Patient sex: M
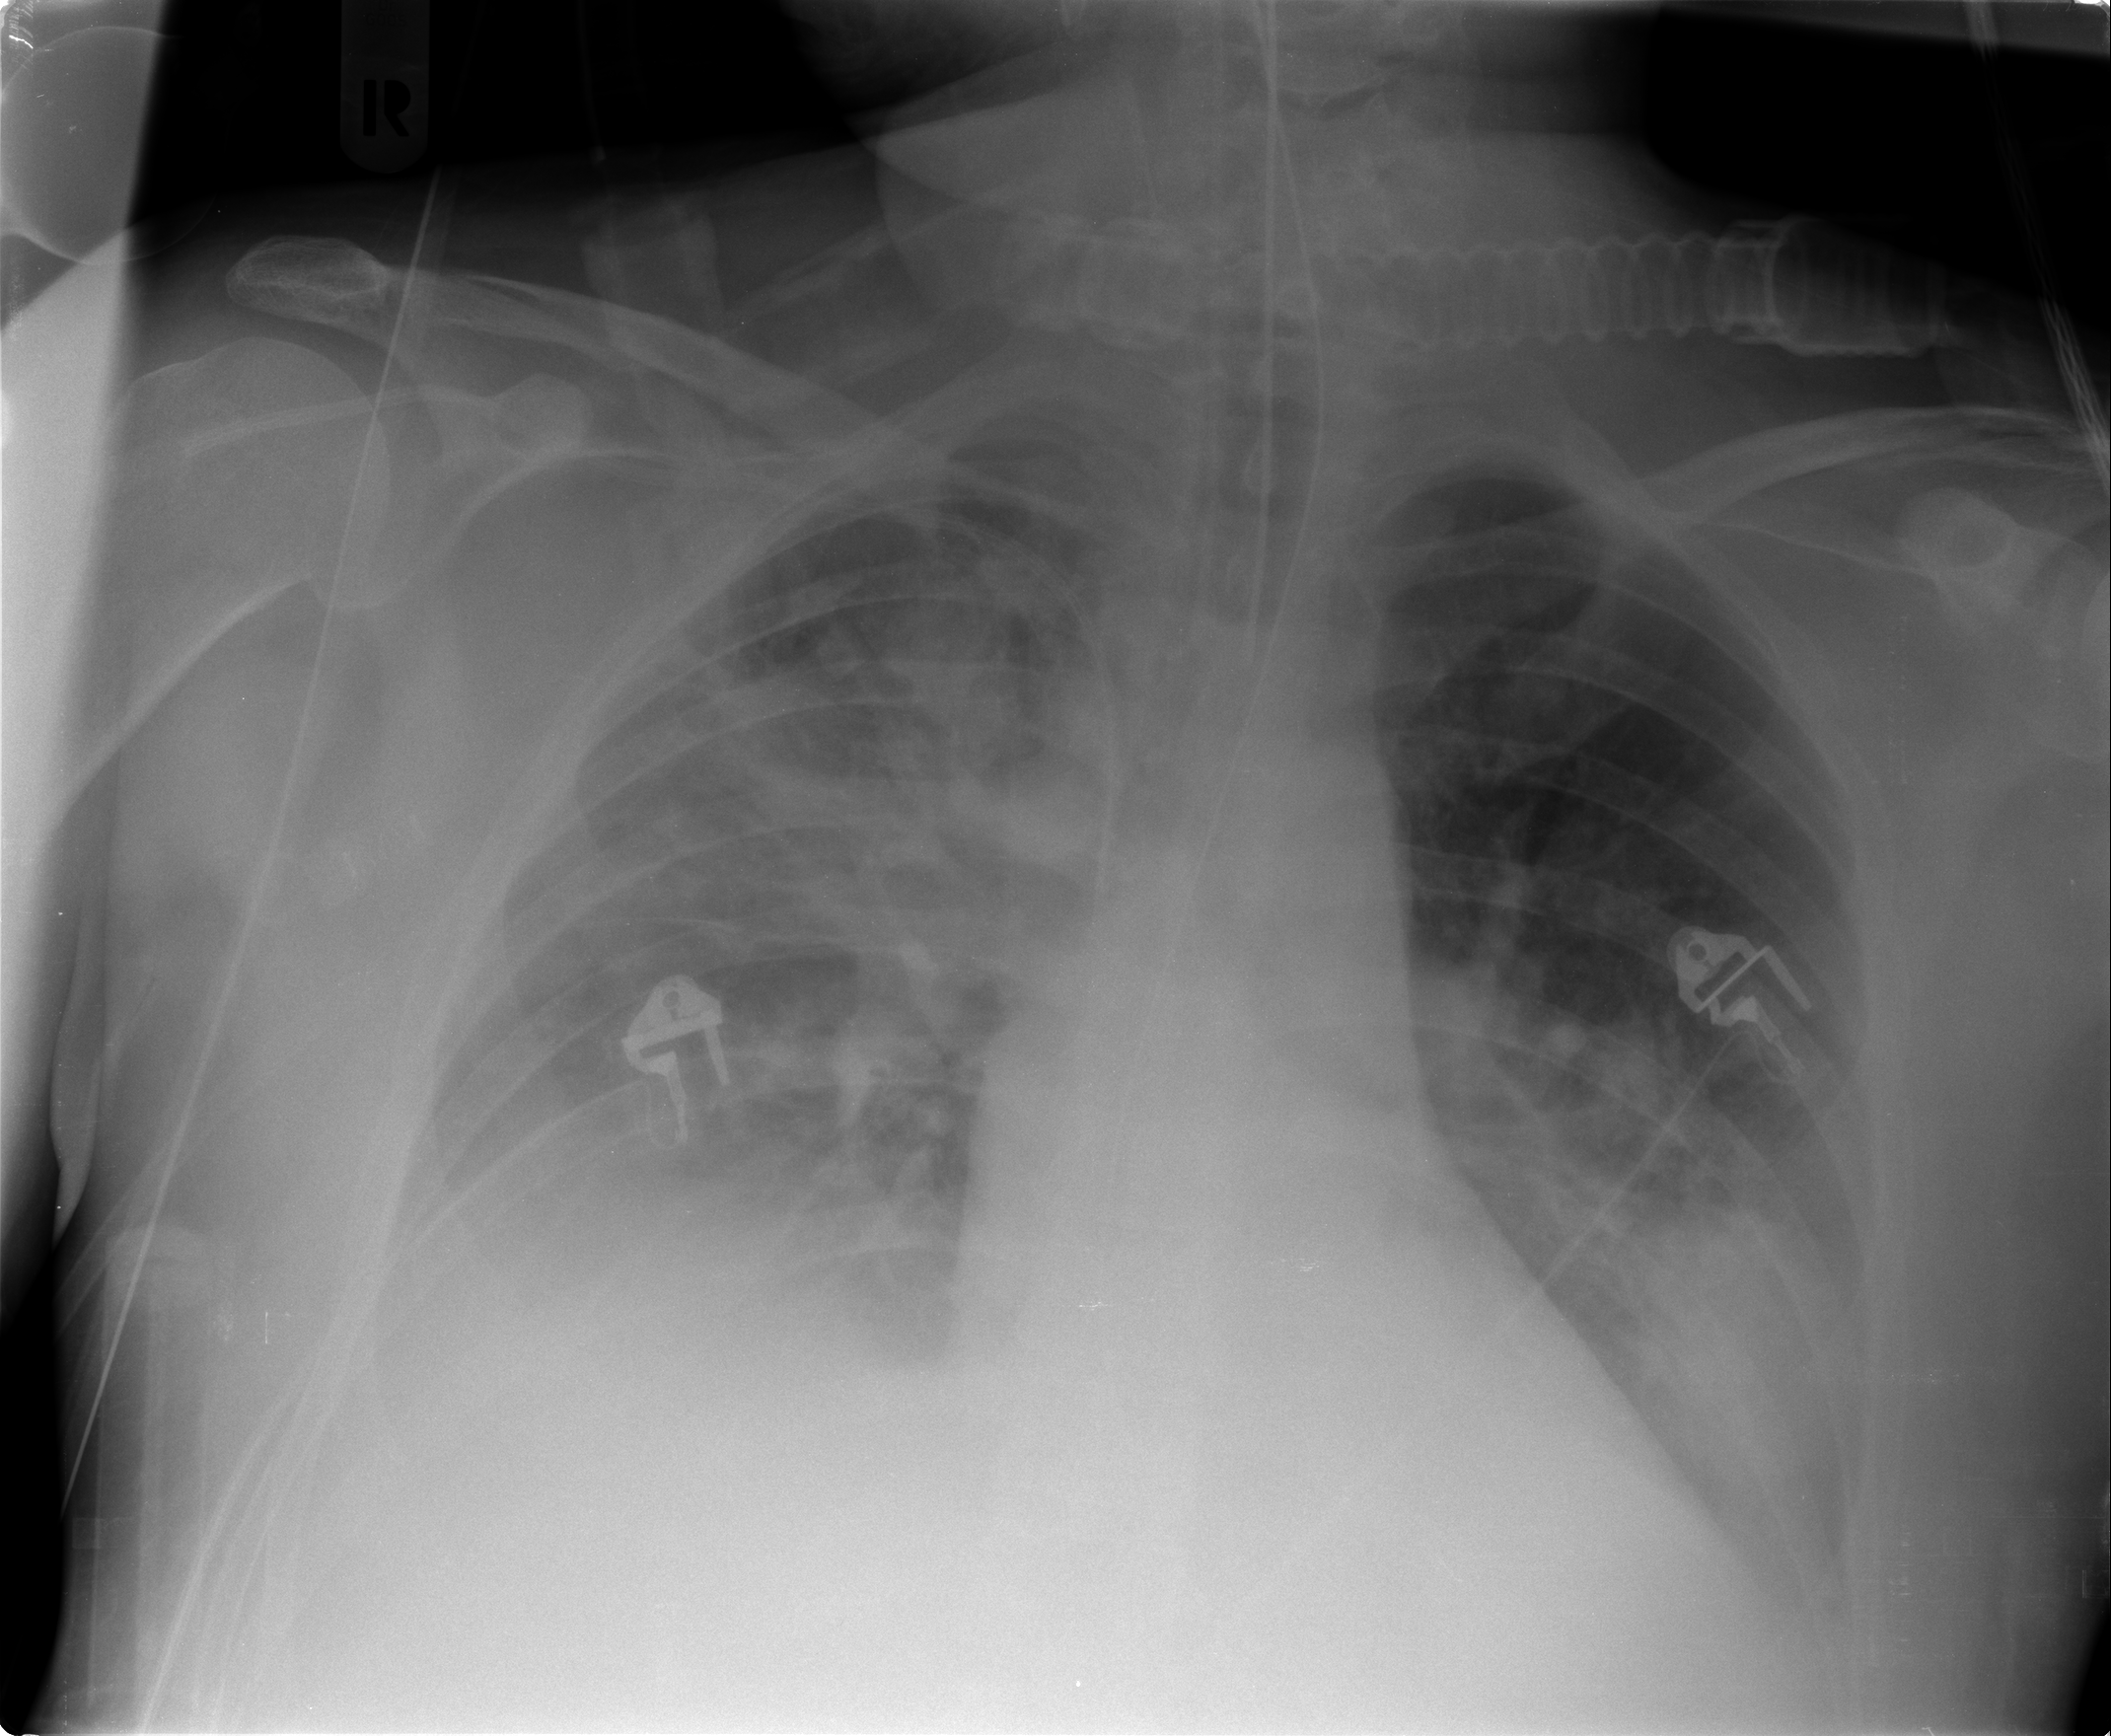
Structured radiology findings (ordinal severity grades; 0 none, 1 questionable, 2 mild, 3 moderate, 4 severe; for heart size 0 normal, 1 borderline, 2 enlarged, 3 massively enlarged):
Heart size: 2
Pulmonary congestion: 3
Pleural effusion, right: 3
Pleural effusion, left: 2
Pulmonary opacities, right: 2
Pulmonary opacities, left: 2
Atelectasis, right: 4
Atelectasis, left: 2